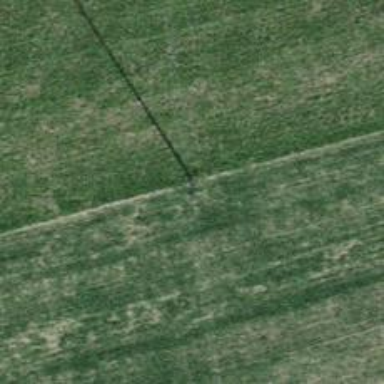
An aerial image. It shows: Minor power line.